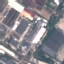
Land use / land cover class: Industrial